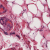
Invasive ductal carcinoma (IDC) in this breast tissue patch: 0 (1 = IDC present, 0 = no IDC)